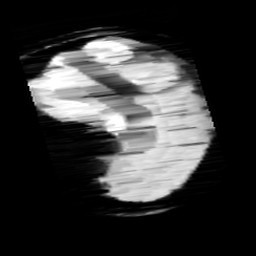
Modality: minIP
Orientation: sagittal
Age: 10
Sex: female
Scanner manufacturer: siemens
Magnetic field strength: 3 T
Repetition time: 0.027 s
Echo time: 0.02 s